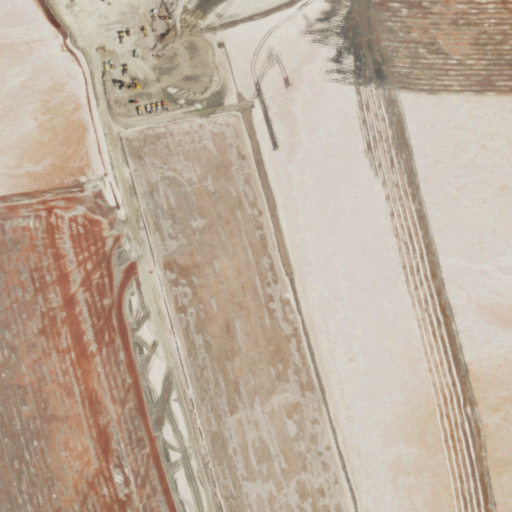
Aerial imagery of plain(s) in Nevada named Salt Wells Marsh containing barren land, open water, and herbaceous wetlands